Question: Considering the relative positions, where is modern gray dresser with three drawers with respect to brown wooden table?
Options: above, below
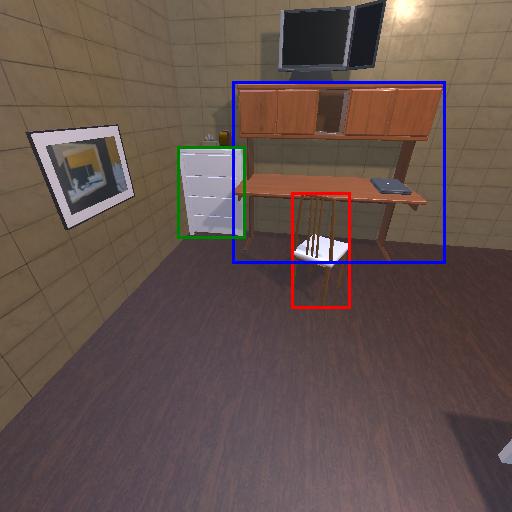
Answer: above